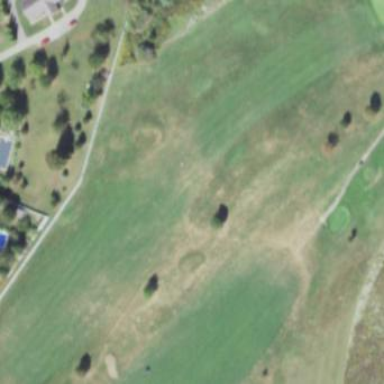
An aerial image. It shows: Grassy area designated for leisure. It is golf pitch with fairways.